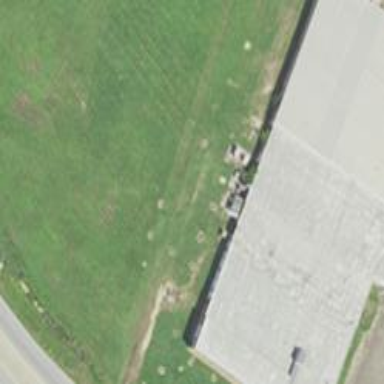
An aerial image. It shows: Industrial building.